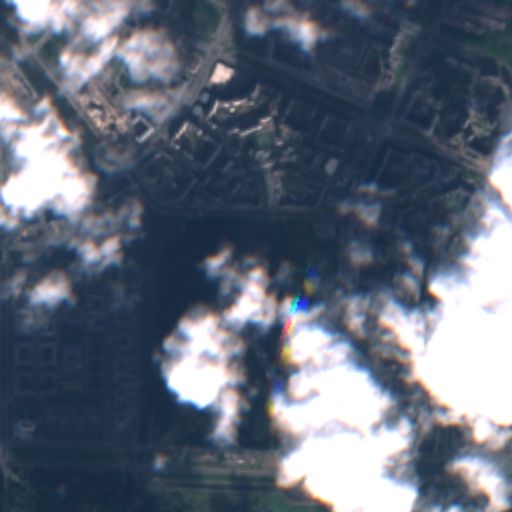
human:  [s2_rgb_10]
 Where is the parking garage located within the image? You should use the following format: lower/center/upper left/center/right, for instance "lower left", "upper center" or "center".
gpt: The parking garage is located in the upper left of the image.
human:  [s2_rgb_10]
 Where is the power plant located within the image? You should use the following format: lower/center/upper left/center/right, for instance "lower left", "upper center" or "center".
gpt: The power plant is located in the center right of the image.
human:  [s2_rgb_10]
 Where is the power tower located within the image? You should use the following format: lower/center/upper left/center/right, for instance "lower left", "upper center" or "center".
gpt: The power tower is located in the lower of the image.
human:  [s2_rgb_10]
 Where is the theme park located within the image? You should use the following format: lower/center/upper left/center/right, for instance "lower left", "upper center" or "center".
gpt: The theme park is located in the lower center of the image.
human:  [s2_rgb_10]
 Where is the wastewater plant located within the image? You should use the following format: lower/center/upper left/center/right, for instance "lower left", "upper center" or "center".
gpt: The wastewater plant is located in the lower center of the image.
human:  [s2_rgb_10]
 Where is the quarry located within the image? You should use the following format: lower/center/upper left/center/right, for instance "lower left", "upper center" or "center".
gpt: There is no quarry in the image.